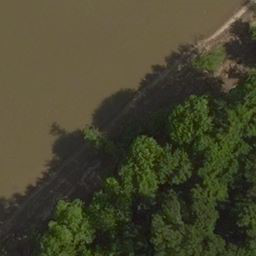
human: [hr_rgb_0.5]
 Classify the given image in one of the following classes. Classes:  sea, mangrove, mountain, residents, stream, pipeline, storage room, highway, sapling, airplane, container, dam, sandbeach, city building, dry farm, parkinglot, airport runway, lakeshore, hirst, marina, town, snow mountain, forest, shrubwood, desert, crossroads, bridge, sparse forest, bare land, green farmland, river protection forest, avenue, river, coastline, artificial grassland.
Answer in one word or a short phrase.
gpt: river protection forest